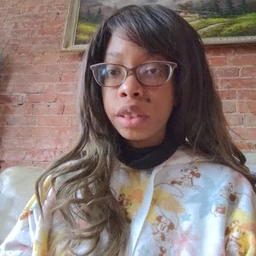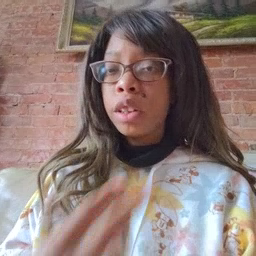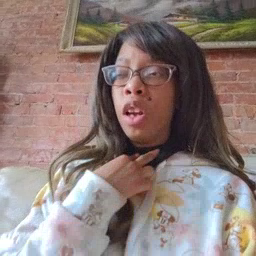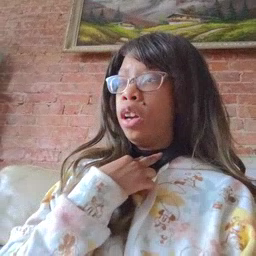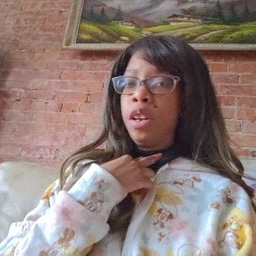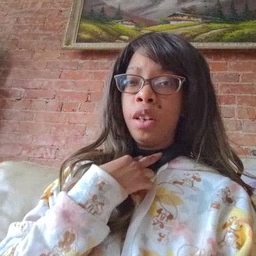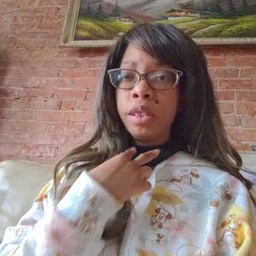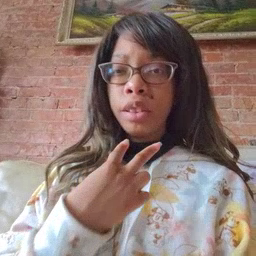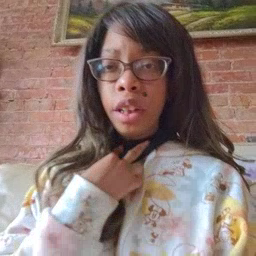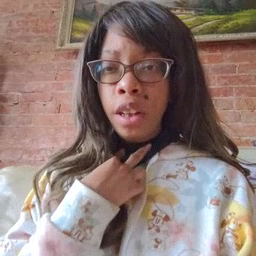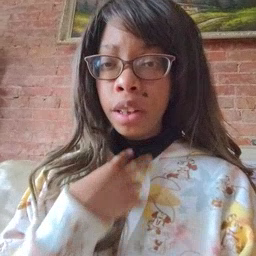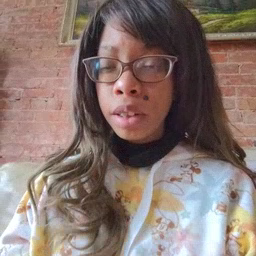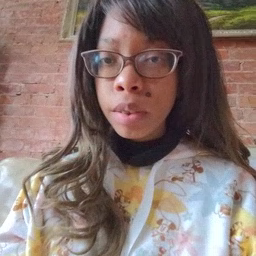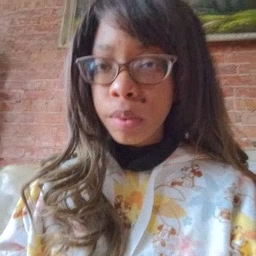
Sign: stuck